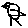
Label: bird